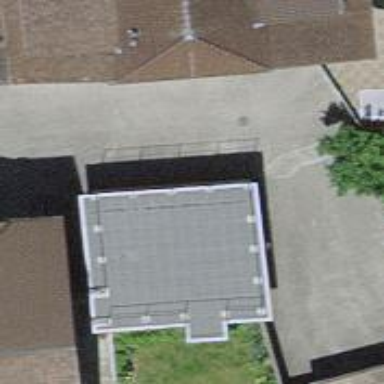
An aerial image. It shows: Garage building.